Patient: sex M, age 42
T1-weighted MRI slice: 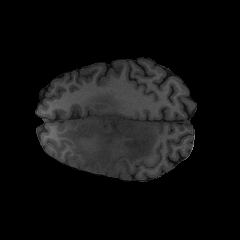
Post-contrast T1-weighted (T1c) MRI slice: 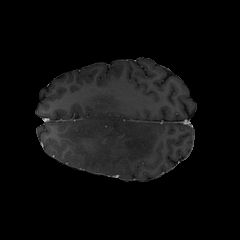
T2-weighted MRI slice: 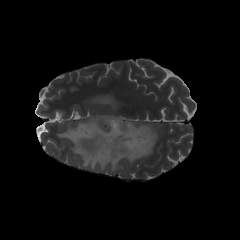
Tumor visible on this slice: yes
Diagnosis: Astrocytoma, IDH-mutant
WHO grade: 3